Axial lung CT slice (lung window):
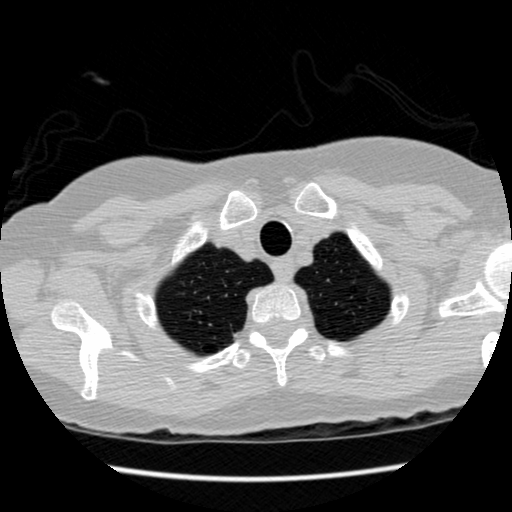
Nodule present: no